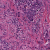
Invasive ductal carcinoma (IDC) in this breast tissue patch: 1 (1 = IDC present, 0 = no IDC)